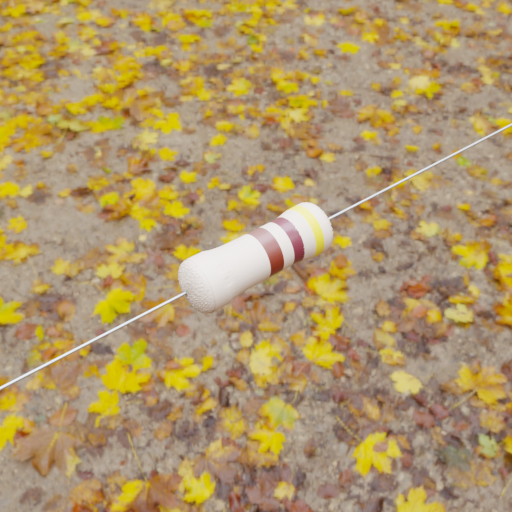
Resistor colour bands (in order): brown, brown, yellow